Aerial crown-view tile of a tropical tree (Barro Colorado Island, Panama), acquired 20241216:
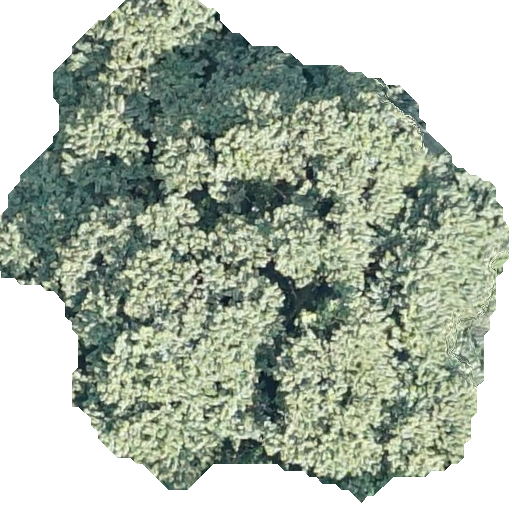
Species: Luehea seemannii
GBIF accepted scientific name: Luehea seemannii
Crown area: 259.53 m²